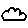
Label: cloud